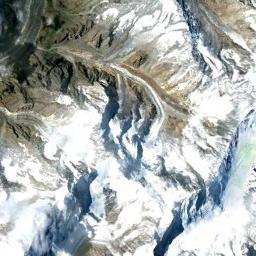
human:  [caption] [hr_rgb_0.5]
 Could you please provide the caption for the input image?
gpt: White snow and brown bare ground intersect on the snow mountain .

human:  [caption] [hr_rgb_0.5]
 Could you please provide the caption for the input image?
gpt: The snowberg is partly covered with glaciers and some knife-edge ridges remain at the top of the snowberg .

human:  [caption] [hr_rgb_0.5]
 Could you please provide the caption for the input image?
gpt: There is snow on the part of the snowberg .

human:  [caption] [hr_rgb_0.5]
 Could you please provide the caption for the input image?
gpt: The snow berg is consist of bare land and white snow .

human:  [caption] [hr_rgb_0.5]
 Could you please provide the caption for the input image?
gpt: There are much snow and some bare land on the snowberg .